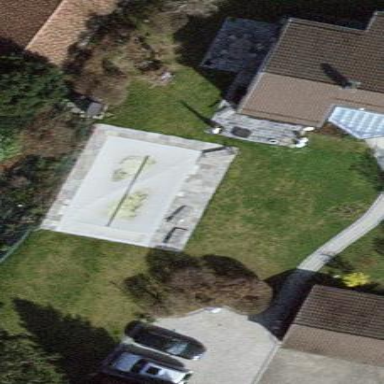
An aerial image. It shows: Swimming pool located in leisure land.